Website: macys
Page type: billing-address
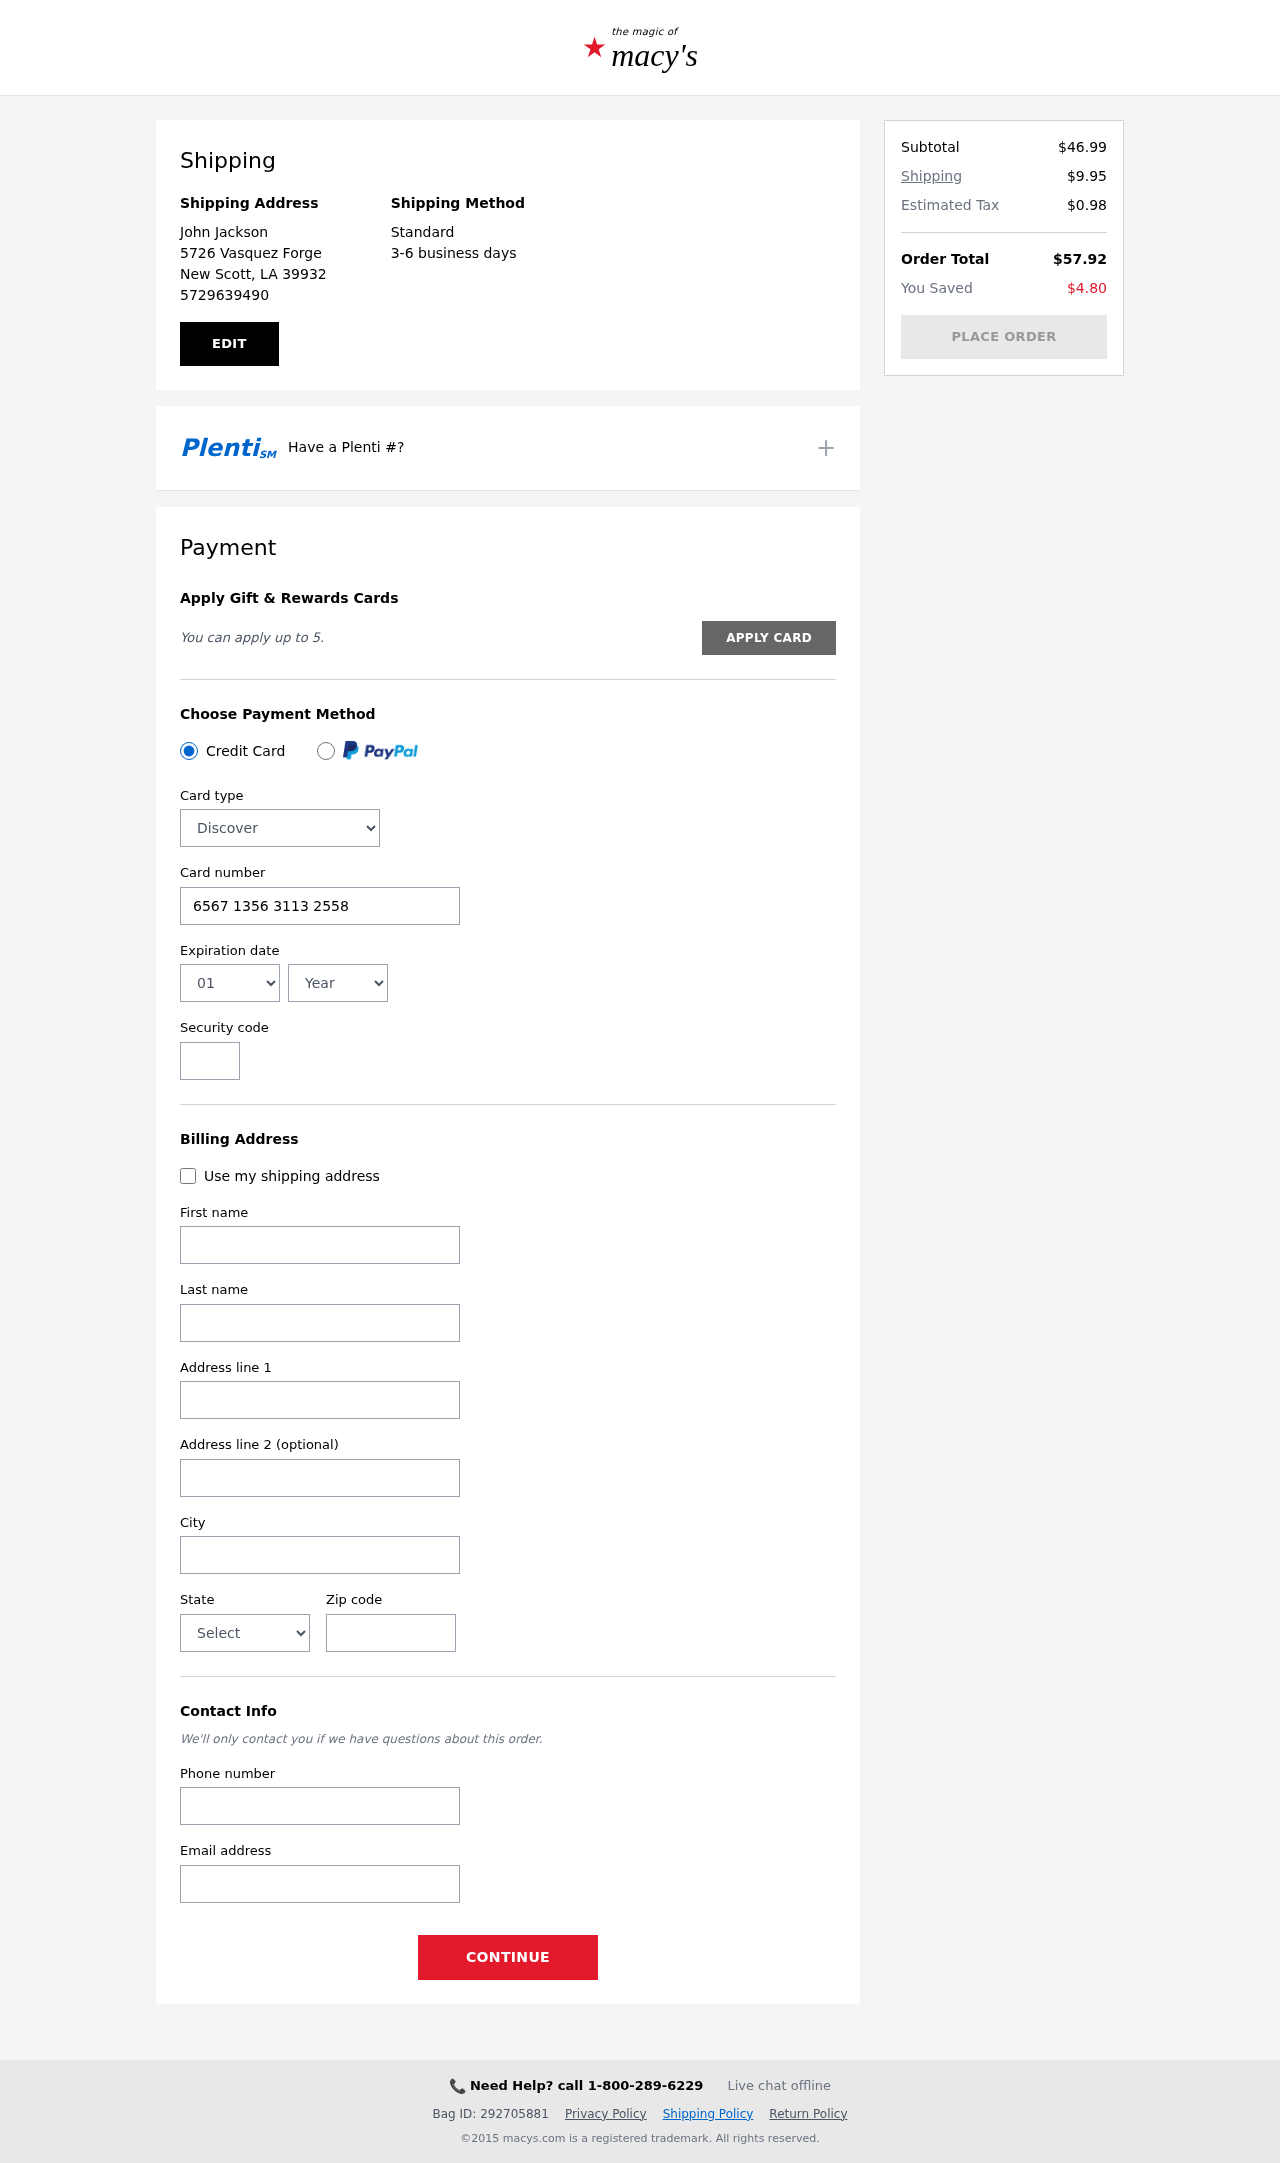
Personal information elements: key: PII_CARD_CVV
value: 353
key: PII_CARD_EXPIRY_MONTH
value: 01
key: PII_CARD_EXPIRY_YEAR
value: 26
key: PII_CARD_NUMBER
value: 6567 1356 3113 2558
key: PII_CARD_TYPE
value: Discover
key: PII_CITY
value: New Scott
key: PII_CITY_STATE_ZIP
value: New Scott, LA 39932
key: PII_EMAIL
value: johnjackson@hotmail.com
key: PII_FIRSTNAME
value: John
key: PII_FULLNAME
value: John Jackson
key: PII_LASTNAME
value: Jackson
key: PII_PHONE
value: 5729639490
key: PII_POSTCODE
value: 39932
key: PII_STATE
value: Louisiana
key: PII_STREET
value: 5726 Vasquez Forge
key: PII_STREET2
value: Suite 651
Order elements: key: ORDER_SUBTOTAL
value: $46.99
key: ORDER_SHIPPING_COST
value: $9.95
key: ORDER_TAX
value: $0.98
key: ORDER_TOTAL
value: $57.92
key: ORDER_SAVINGS
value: $4.80